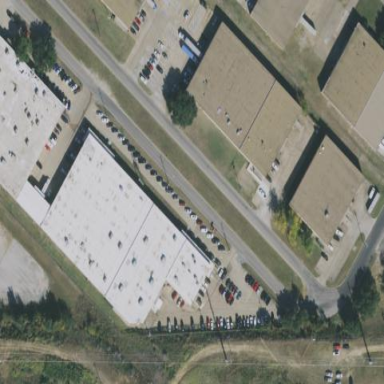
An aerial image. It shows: Warehouse building.